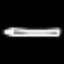
Label: pencil